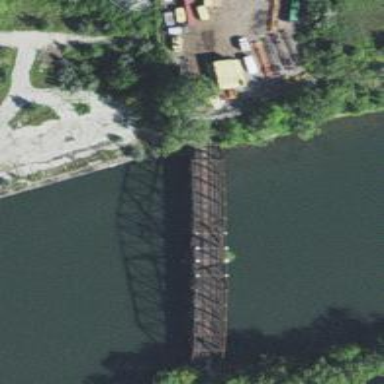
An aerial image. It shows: Abandoned railway bridge.